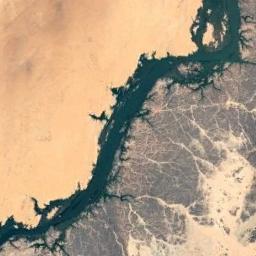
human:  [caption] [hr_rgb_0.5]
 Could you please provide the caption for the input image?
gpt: The deep blue river goes through the wasteland and lots of dry tributary beds are on one side of the river .

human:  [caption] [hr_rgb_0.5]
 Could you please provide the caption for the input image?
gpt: The river goes through yellow bare land .

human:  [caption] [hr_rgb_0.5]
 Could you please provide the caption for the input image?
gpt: The river is surrounded by trees .

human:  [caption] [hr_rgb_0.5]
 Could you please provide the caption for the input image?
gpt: A meandering turquoise river with many tributaries, With yellow desert on one side and brown desert on one side .

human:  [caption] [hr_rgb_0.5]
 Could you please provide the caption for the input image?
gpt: The green river is in a yellow desert .